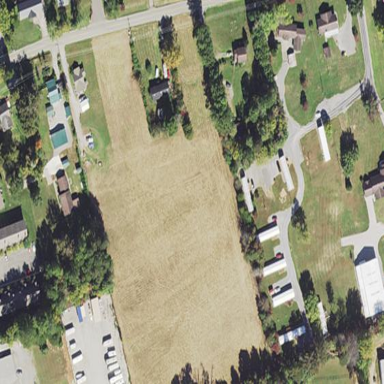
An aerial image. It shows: Residential area known as trailer park.